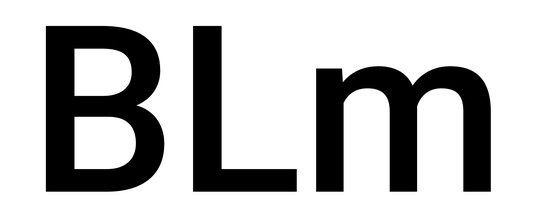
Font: Roboto_Medium